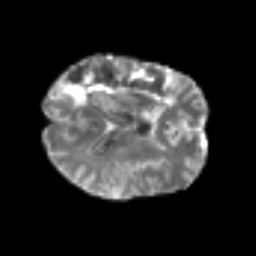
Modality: T2w
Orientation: axial
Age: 39
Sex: female
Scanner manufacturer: siemens
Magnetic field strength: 3 T
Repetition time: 6.1 s
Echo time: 0.101 s